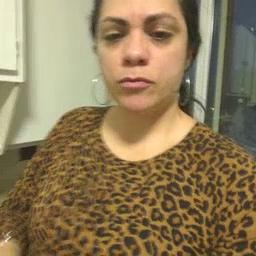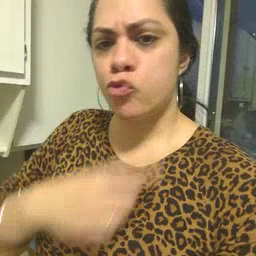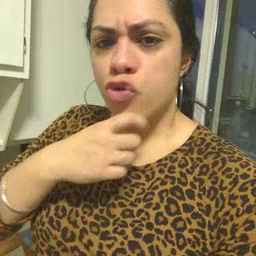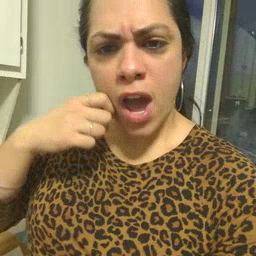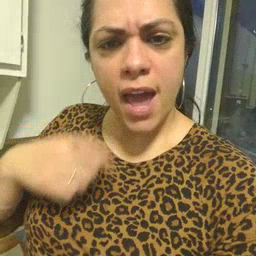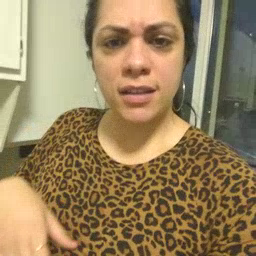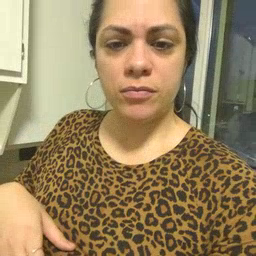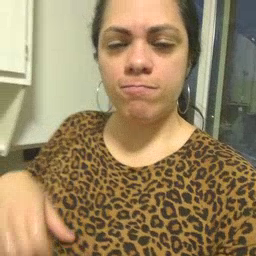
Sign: dry